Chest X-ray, AP view. Patient: 59 years old, sex M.
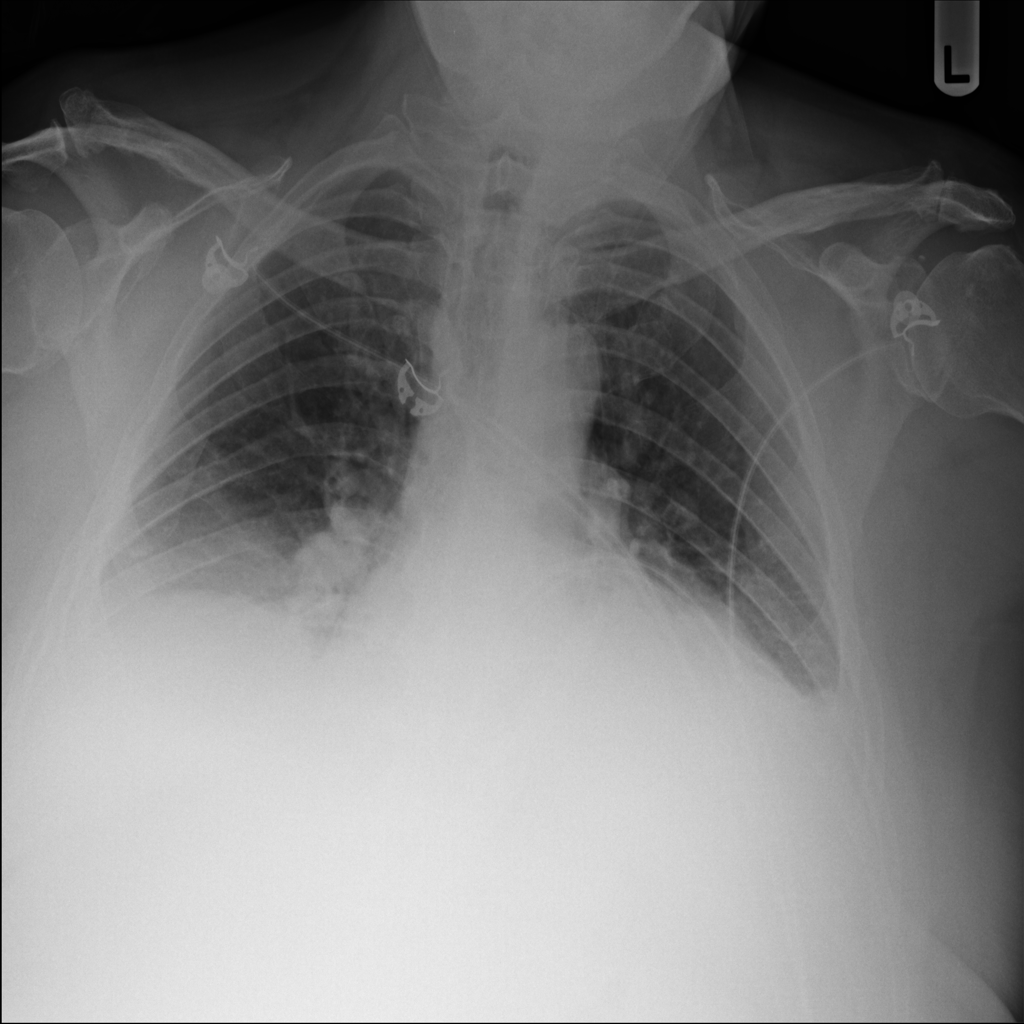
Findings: Atelectasis, Effusion, Infiltration